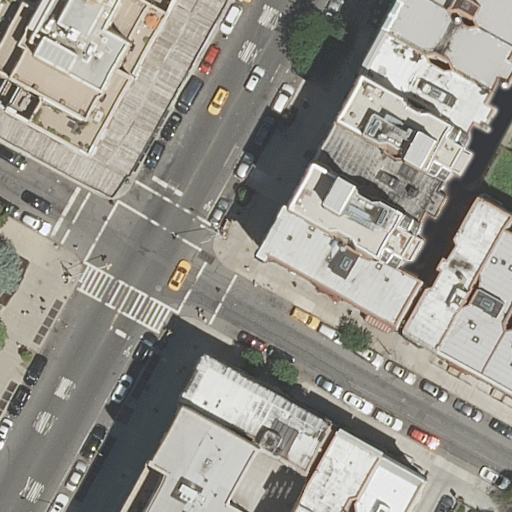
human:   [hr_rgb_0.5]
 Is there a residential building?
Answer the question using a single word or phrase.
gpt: yes

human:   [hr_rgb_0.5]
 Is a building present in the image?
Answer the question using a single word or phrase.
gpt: yes

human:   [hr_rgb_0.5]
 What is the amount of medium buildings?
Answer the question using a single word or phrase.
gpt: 11

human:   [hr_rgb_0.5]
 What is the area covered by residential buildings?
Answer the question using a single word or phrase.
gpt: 3815m2

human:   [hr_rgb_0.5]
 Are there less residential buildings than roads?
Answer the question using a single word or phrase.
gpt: no

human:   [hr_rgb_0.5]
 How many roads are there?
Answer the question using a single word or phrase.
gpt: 2

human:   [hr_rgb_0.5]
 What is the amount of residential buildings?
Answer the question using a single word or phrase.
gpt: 15

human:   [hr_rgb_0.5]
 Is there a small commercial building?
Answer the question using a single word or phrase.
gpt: no

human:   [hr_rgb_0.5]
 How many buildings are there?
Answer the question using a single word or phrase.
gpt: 15

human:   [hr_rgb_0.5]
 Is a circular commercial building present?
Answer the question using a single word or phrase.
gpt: no

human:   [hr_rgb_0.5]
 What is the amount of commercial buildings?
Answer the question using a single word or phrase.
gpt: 0

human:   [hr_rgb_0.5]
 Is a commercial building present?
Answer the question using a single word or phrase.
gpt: no

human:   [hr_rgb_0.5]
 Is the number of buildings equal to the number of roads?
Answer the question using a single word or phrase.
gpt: no

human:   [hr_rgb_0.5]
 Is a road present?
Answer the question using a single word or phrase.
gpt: yes

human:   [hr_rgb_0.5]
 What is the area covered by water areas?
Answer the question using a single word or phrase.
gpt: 0m2

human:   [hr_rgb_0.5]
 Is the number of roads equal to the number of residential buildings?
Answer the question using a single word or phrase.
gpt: no

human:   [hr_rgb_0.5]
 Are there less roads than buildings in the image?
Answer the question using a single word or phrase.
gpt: yes

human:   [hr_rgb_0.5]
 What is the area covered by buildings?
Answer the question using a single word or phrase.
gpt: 3815m2

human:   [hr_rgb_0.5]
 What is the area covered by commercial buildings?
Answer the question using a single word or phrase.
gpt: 0m2

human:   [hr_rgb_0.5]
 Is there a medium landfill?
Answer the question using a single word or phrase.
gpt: no

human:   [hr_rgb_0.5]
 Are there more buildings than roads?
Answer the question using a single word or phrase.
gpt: yes

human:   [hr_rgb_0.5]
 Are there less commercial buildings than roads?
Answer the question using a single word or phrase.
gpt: yes

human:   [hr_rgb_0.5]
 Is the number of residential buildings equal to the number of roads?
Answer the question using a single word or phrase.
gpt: no

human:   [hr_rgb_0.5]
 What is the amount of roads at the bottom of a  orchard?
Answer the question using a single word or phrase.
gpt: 0

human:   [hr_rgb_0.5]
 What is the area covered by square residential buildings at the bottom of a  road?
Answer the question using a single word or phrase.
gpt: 0m2

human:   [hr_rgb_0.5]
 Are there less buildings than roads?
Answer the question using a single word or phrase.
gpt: no

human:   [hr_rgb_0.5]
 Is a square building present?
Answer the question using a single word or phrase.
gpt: no

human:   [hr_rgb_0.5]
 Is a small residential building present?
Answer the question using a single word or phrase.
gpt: yes

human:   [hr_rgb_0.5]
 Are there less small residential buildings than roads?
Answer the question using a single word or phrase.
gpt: no

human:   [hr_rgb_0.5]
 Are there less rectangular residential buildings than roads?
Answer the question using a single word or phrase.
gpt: no

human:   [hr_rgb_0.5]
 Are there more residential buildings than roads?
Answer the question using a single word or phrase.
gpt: yes

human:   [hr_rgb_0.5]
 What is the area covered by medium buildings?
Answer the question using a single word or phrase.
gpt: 2862m2

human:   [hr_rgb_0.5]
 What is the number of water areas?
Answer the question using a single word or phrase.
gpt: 0

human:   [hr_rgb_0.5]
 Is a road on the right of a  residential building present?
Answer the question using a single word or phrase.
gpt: no

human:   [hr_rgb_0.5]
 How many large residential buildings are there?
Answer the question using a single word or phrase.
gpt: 1

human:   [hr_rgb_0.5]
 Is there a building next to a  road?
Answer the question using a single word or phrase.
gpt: yes

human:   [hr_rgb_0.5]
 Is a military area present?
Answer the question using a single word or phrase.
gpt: no

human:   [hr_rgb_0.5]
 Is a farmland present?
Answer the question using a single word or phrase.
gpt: no

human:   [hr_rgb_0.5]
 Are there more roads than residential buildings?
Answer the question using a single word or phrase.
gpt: no

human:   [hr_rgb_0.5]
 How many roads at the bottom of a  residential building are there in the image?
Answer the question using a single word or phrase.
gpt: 1

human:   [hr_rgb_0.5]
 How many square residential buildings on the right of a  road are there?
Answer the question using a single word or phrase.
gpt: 0

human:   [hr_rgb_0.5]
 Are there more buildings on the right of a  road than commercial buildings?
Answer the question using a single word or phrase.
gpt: yes

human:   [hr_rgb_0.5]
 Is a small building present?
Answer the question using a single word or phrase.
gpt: yes

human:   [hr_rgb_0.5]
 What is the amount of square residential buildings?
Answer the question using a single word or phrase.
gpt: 0

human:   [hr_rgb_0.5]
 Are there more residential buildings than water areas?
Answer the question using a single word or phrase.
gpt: yes

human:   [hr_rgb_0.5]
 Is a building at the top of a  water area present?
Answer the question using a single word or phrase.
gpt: no

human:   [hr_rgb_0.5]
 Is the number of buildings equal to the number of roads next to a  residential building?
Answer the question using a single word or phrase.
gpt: no

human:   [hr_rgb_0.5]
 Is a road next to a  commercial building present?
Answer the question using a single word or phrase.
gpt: no

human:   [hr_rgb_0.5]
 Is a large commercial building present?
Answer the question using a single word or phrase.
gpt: no

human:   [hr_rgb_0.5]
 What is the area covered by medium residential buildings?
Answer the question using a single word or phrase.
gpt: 2862m2

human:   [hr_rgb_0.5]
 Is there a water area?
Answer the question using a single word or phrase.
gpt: no

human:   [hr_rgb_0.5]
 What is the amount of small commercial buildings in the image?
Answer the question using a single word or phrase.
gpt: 0

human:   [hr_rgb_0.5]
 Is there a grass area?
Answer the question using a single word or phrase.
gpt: no

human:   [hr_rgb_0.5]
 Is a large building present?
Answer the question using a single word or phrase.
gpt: yes

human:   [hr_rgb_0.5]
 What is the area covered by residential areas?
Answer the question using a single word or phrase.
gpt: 0m2

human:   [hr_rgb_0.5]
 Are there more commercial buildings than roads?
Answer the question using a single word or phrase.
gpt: no

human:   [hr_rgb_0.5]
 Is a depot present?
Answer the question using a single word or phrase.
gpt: no

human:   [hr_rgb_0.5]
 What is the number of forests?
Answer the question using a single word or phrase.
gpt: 0

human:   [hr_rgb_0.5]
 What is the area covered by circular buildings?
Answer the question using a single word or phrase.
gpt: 0m2

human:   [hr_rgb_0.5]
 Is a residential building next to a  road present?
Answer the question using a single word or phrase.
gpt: yes

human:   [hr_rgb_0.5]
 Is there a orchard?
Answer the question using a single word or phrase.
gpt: no

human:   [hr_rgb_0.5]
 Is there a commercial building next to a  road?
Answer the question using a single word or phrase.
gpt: no

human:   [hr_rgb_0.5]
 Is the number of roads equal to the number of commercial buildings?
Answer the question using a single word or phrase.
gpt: no

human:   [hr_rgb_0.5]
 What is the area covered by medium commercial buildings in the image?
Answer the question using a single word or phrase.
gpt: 0m2